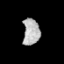
Tissue: prostate
Cell type: Fibroblasts
Senescence score: 0.8642
Nuclear area (px): 436
Mean DAPI intensity: 177.151